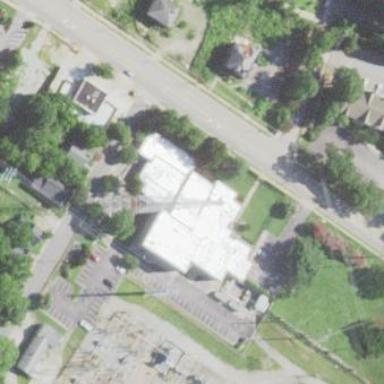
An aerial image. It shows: Commercial building.